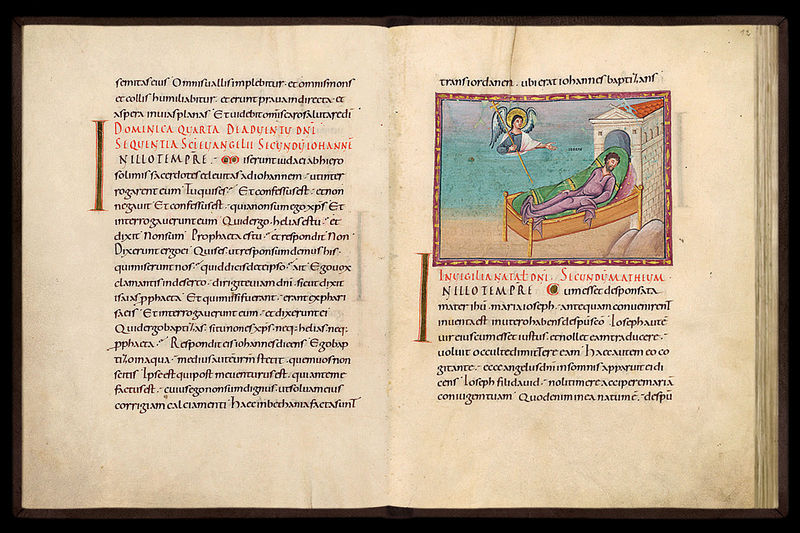
Titel: Egbert- Codex (Codex Egberti)
Institution: Trier, Stadtbibliothek/Stadtarchiv
Schlagwörter: blau, flügel, himmel, mann, meer, grün, schwarz, gebäude, haus, rot, steine, tod, bild, turm, engel, schrift, mauer, lila, bett, buch, kreuz, religion, seite, text, christus, jesus, auferstehung, initial, handgeschrieben